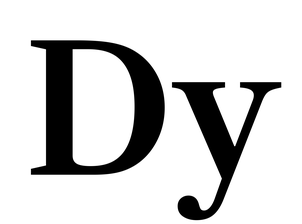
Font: LibreCaslonText_SemiBold